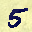
Label: 5